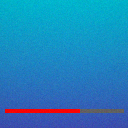
Screen state: on